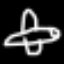
Label: airplane